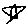
Label: star